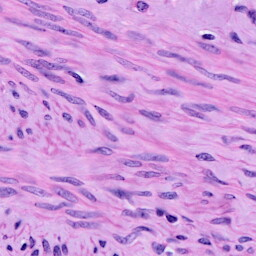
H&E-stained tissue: Cervix